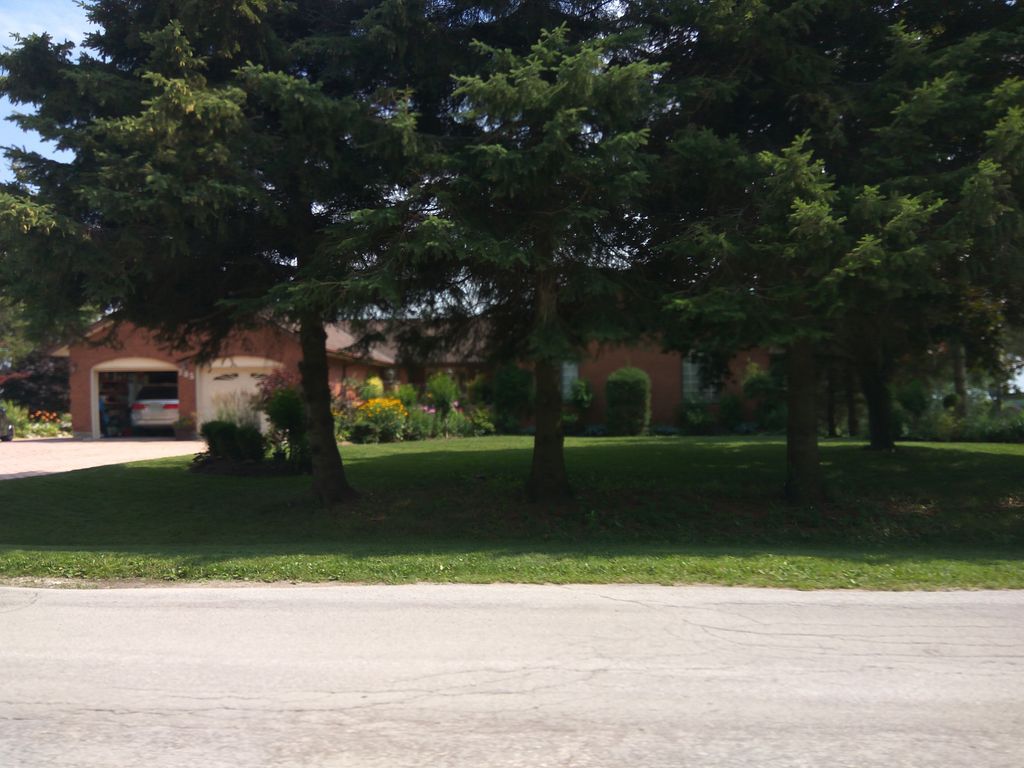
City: kitchener-waterloo